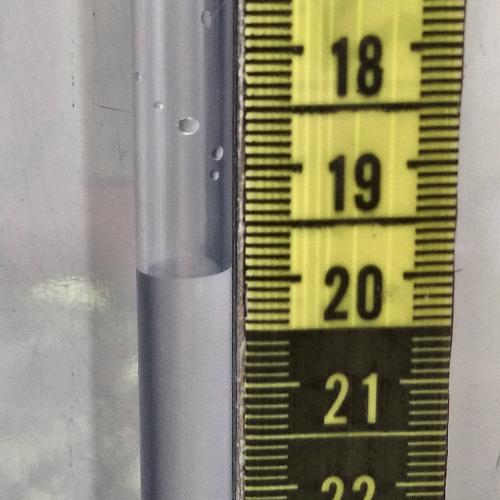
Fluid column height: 19.9 cm